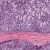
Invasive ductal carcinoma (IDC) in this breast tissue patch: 1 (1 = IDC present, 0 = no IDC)